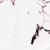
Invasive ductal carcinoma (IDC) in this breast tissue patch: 0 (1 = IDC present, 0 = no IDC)